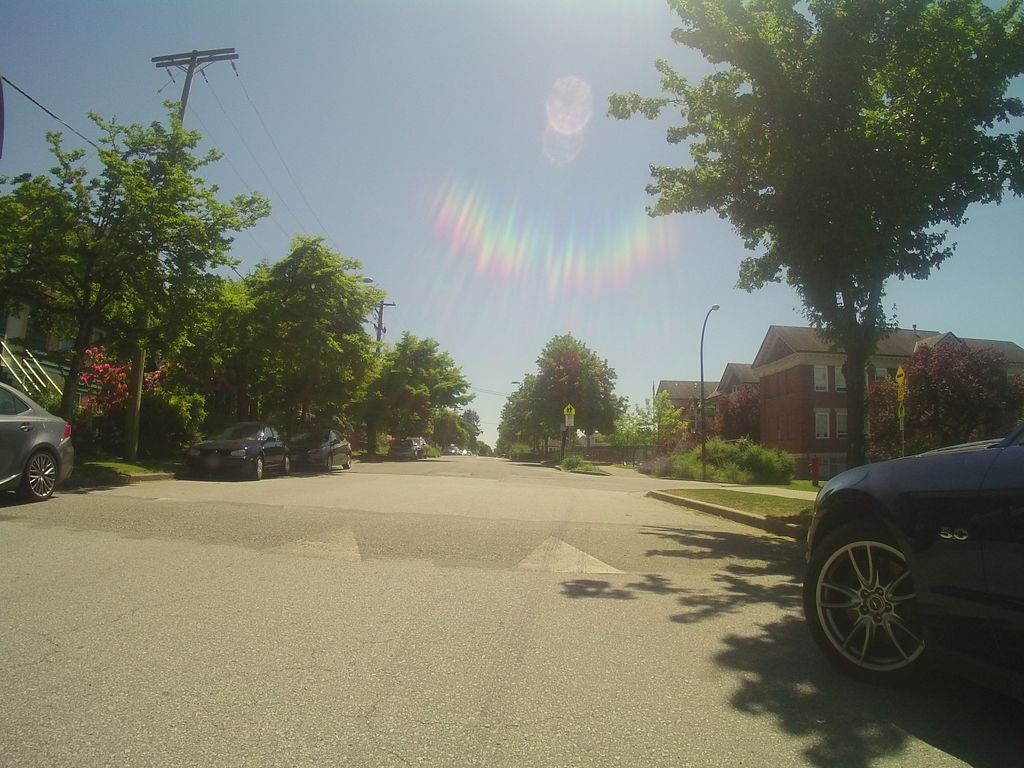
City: vancouver